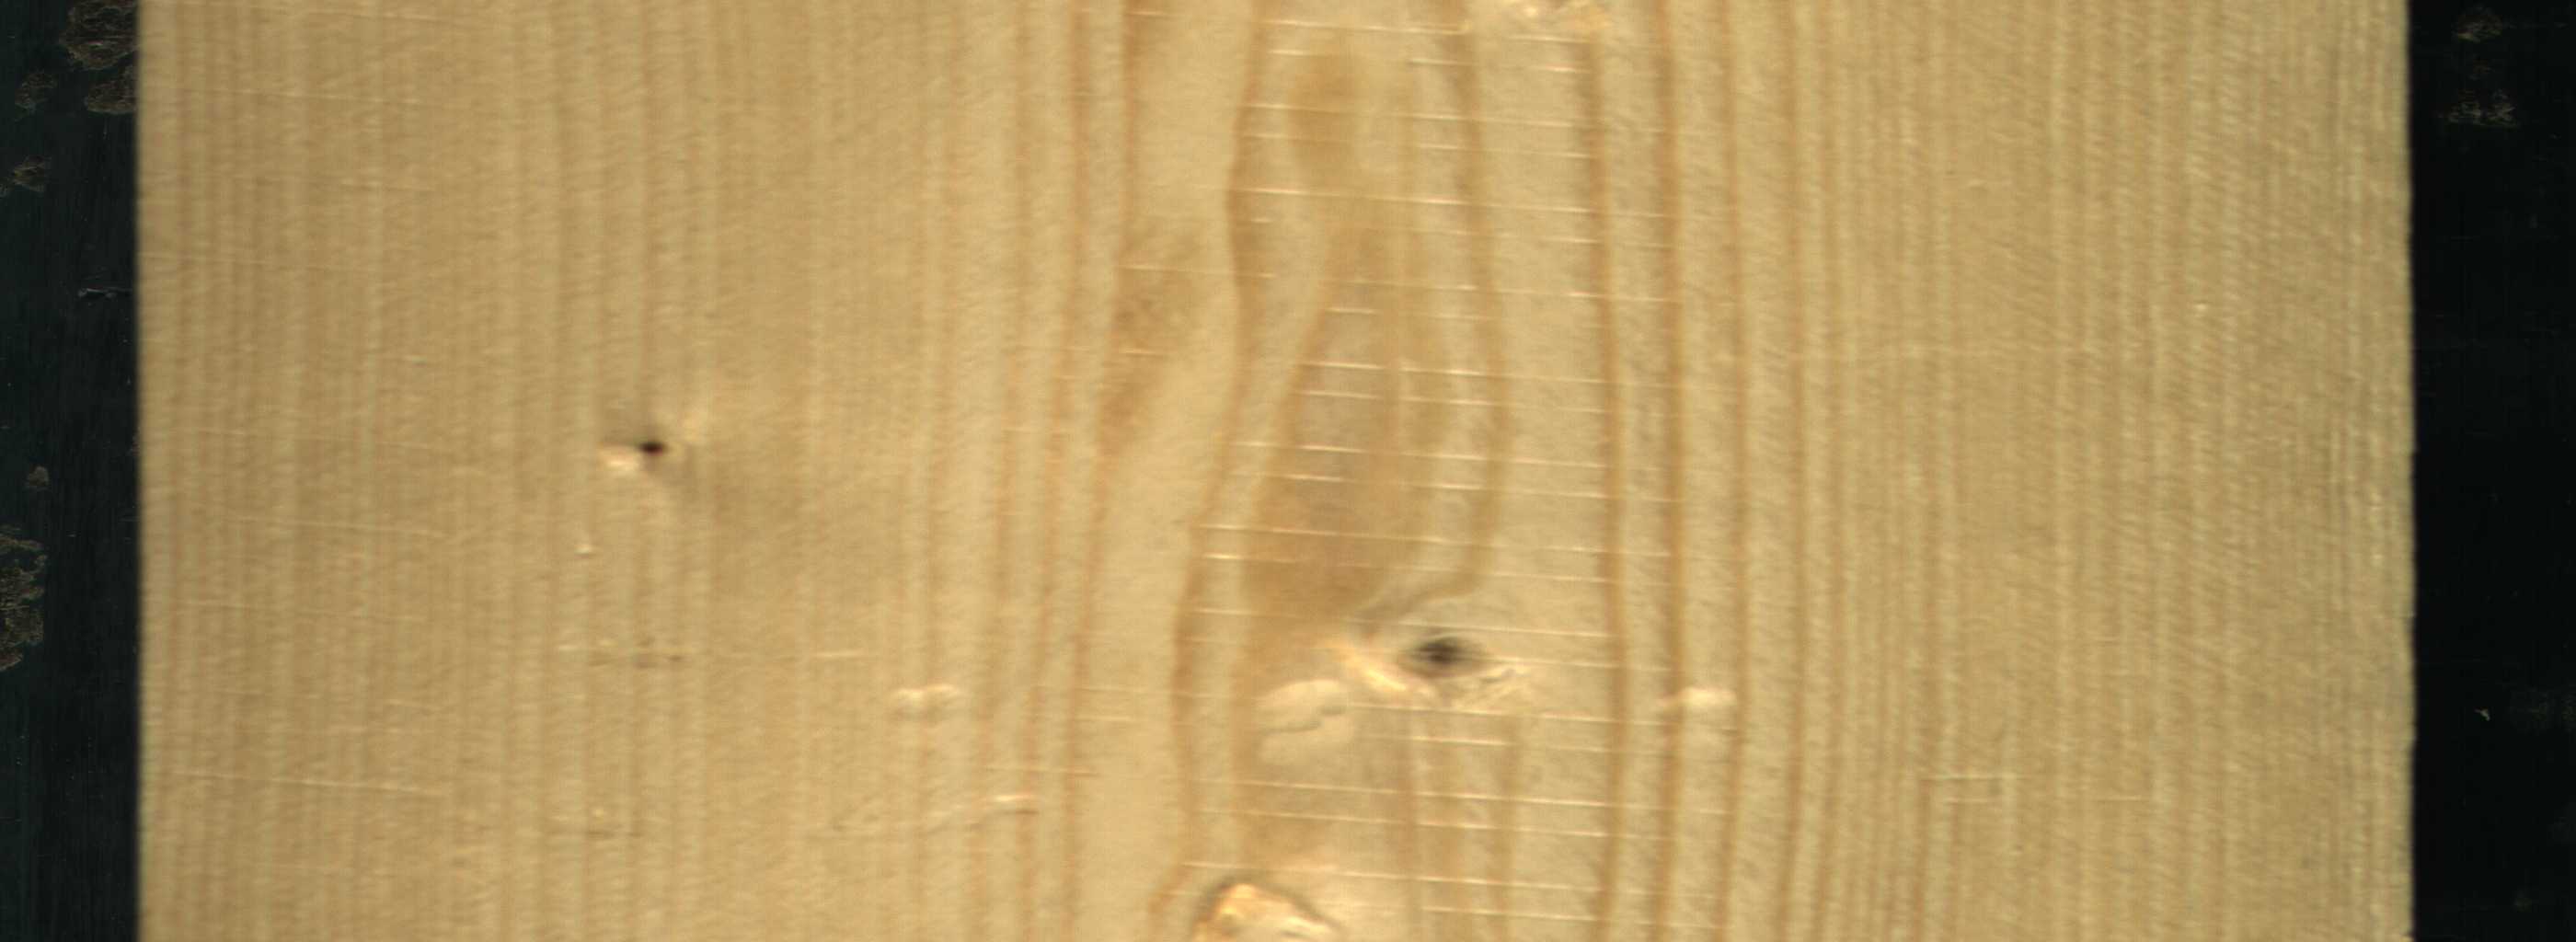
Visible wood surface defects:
Dead_Knot
Live_Knot